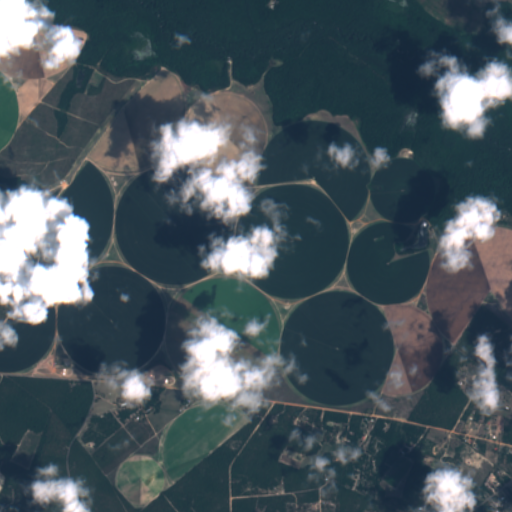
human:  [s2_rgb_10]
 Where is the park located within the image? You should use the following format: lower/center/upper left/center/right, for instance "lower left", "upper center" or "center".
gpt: The park is located in the upper left of the image.
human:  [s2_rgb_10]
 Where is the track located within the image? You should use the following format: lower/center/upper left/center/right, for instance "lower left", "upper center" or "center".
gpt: There is no track in the image.